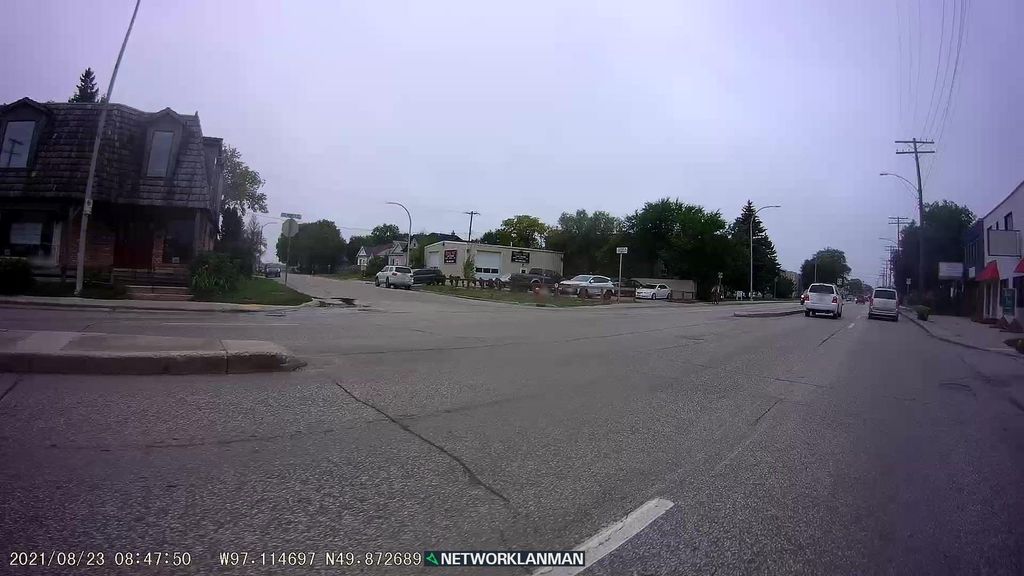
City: winnipeg